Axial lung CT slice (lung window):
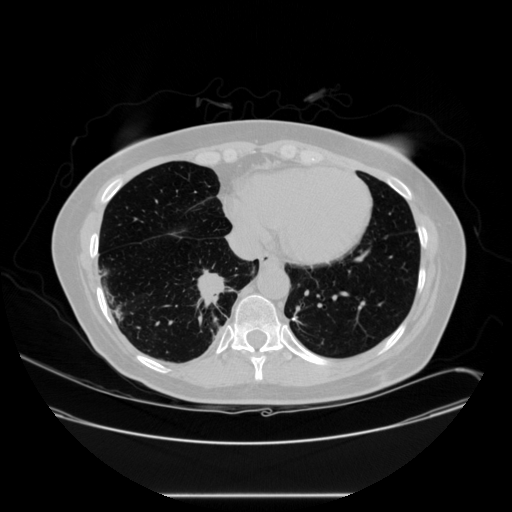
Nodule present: yes
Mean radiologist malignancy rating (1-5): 5